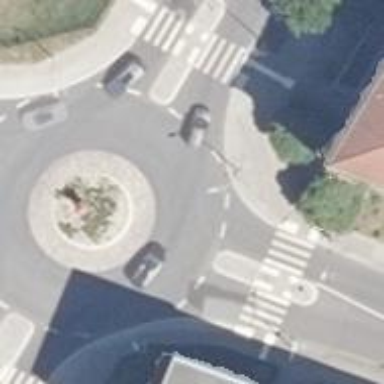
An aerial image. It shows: Secondary road with asphalt surface. There are sidewalks on both sides and cycle lane.